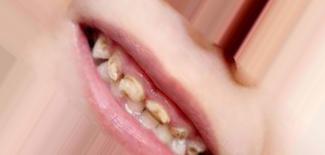
Condition: Tooth Discoloration